Question: I Use STS 4.3.1 RELEASE in Window 10 Home.
When I use auto-complication in java or jsp file, it suddenly work slowly. ( My STS Min/Max memory 3000M)
In progress tab, "Send Classpath Notifications" process has stated and soon be increased a lot.
Then STS soon be conspicuously slow performance, and then has "no response" (with white state)

In fact, In 4.2 or lower than other version of STS, I didn't meet this issue.
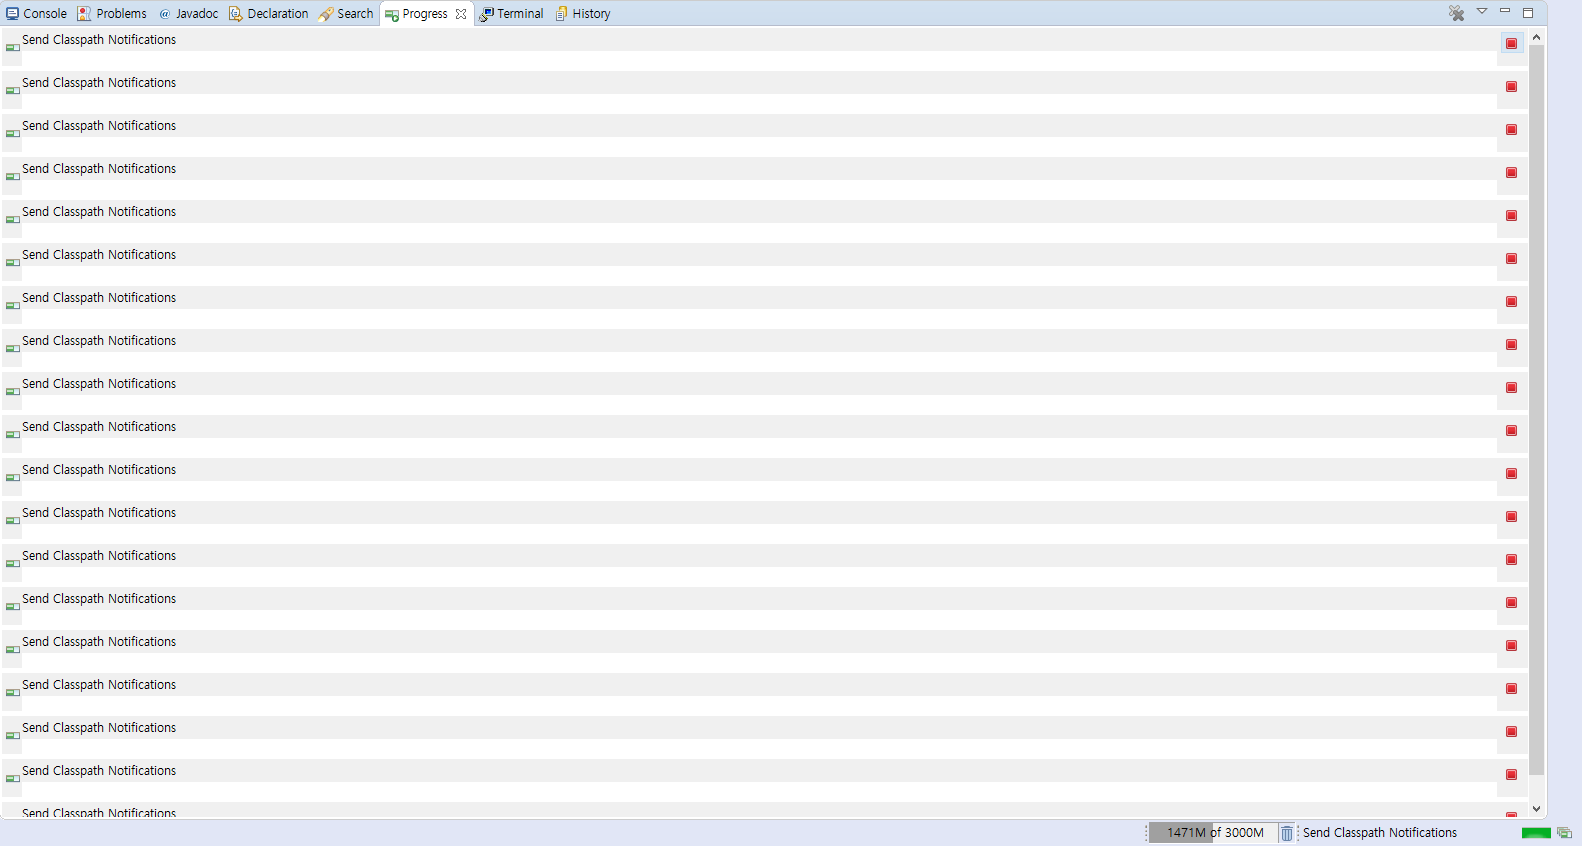
Answer: 'Send ClassPath Notification' can be reolved with any of the following modifications based on the problem.
Better approach is to try doing each step and check whether your issue is still persisting.
Fix:1
In most of the cases, quick restart of the STS or Eclipse will resolve the issue of continues 'Send ClassPath Notification'
Fix:2
Updating the Version 4.2.2 to 4.2.1
Fix:3
Navigate to 'Windows => Preferences => Language Servers -> Spring Language Servers' and try disabling them
Reference : <URL>